Question: Count the number of objects in the diagram.
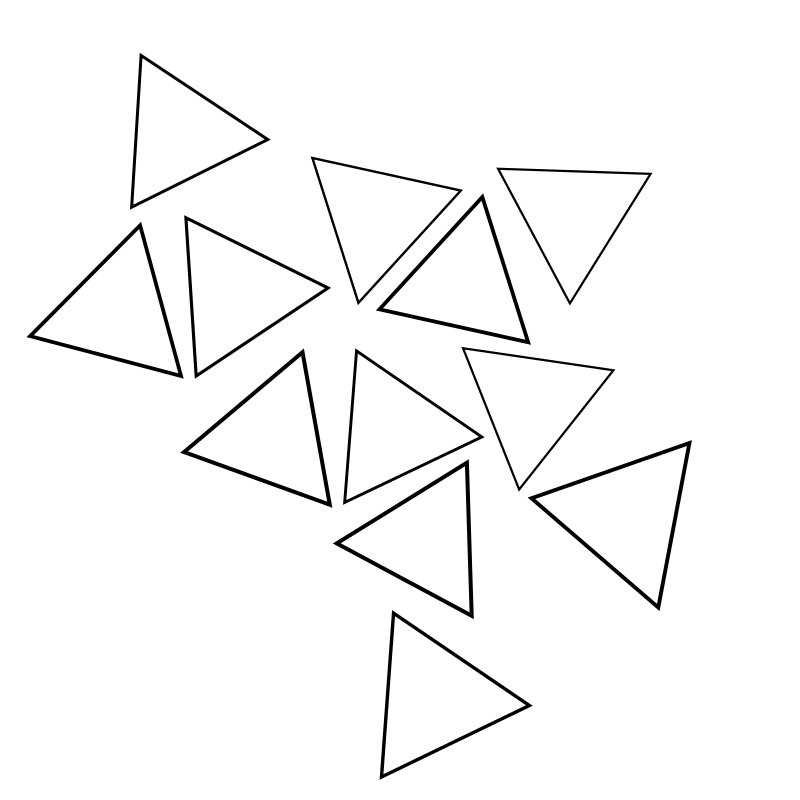
Answer: 12